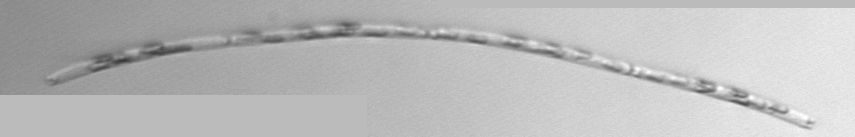
Label: Eucampia_morphytype1